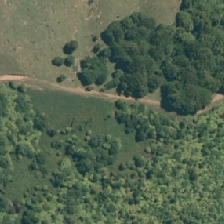
Land cover: manuka_kanuka